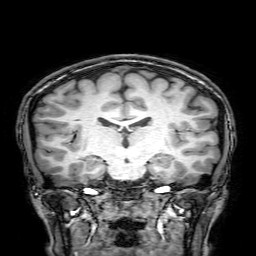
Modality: T1w
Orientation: sagittal
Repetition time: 0.00828 s
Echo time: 0.00388 s